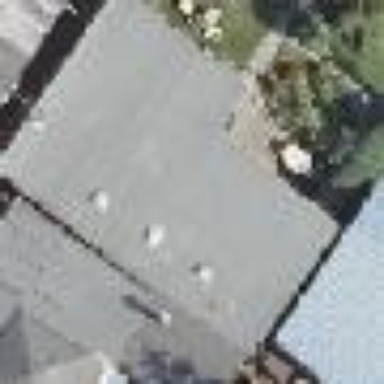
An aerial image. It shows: Shed.